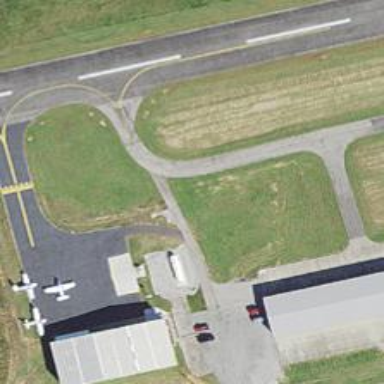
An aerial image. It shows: View of taxiway at the airport.